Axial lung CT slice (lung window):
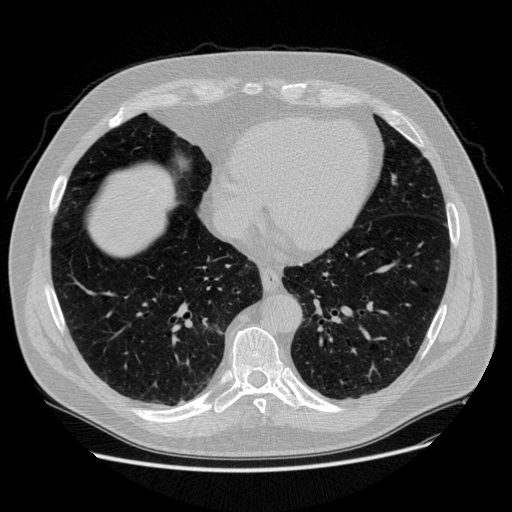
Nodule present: no